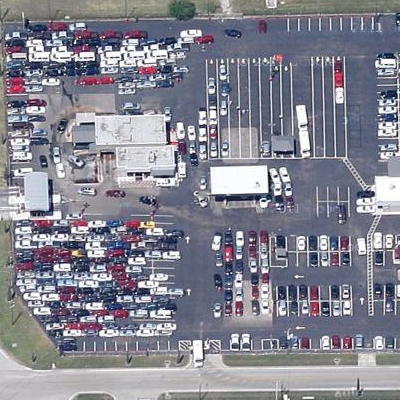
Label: Parking